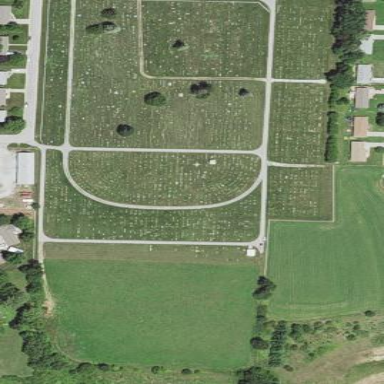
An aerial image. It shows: Cemetery.